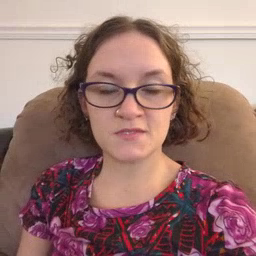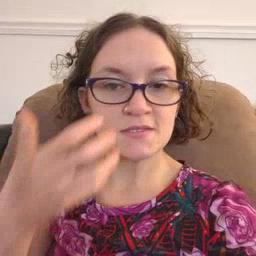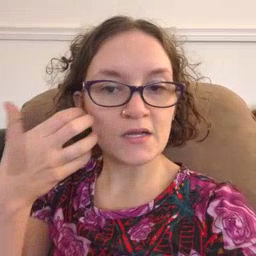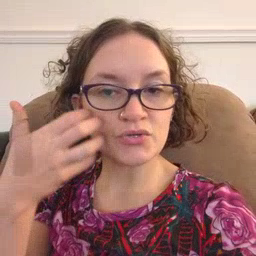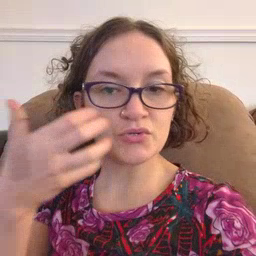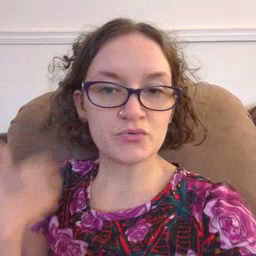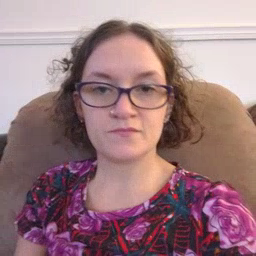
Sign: tiger